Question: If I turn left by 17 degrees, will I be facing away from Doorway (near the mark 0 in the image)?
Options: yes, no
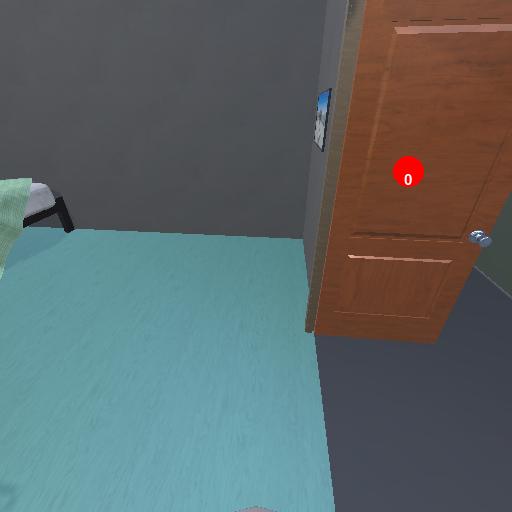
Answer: yes